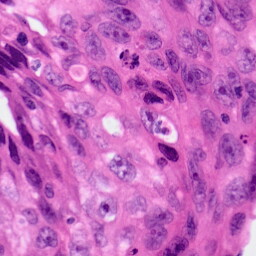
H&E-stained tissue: Lung